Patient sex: M
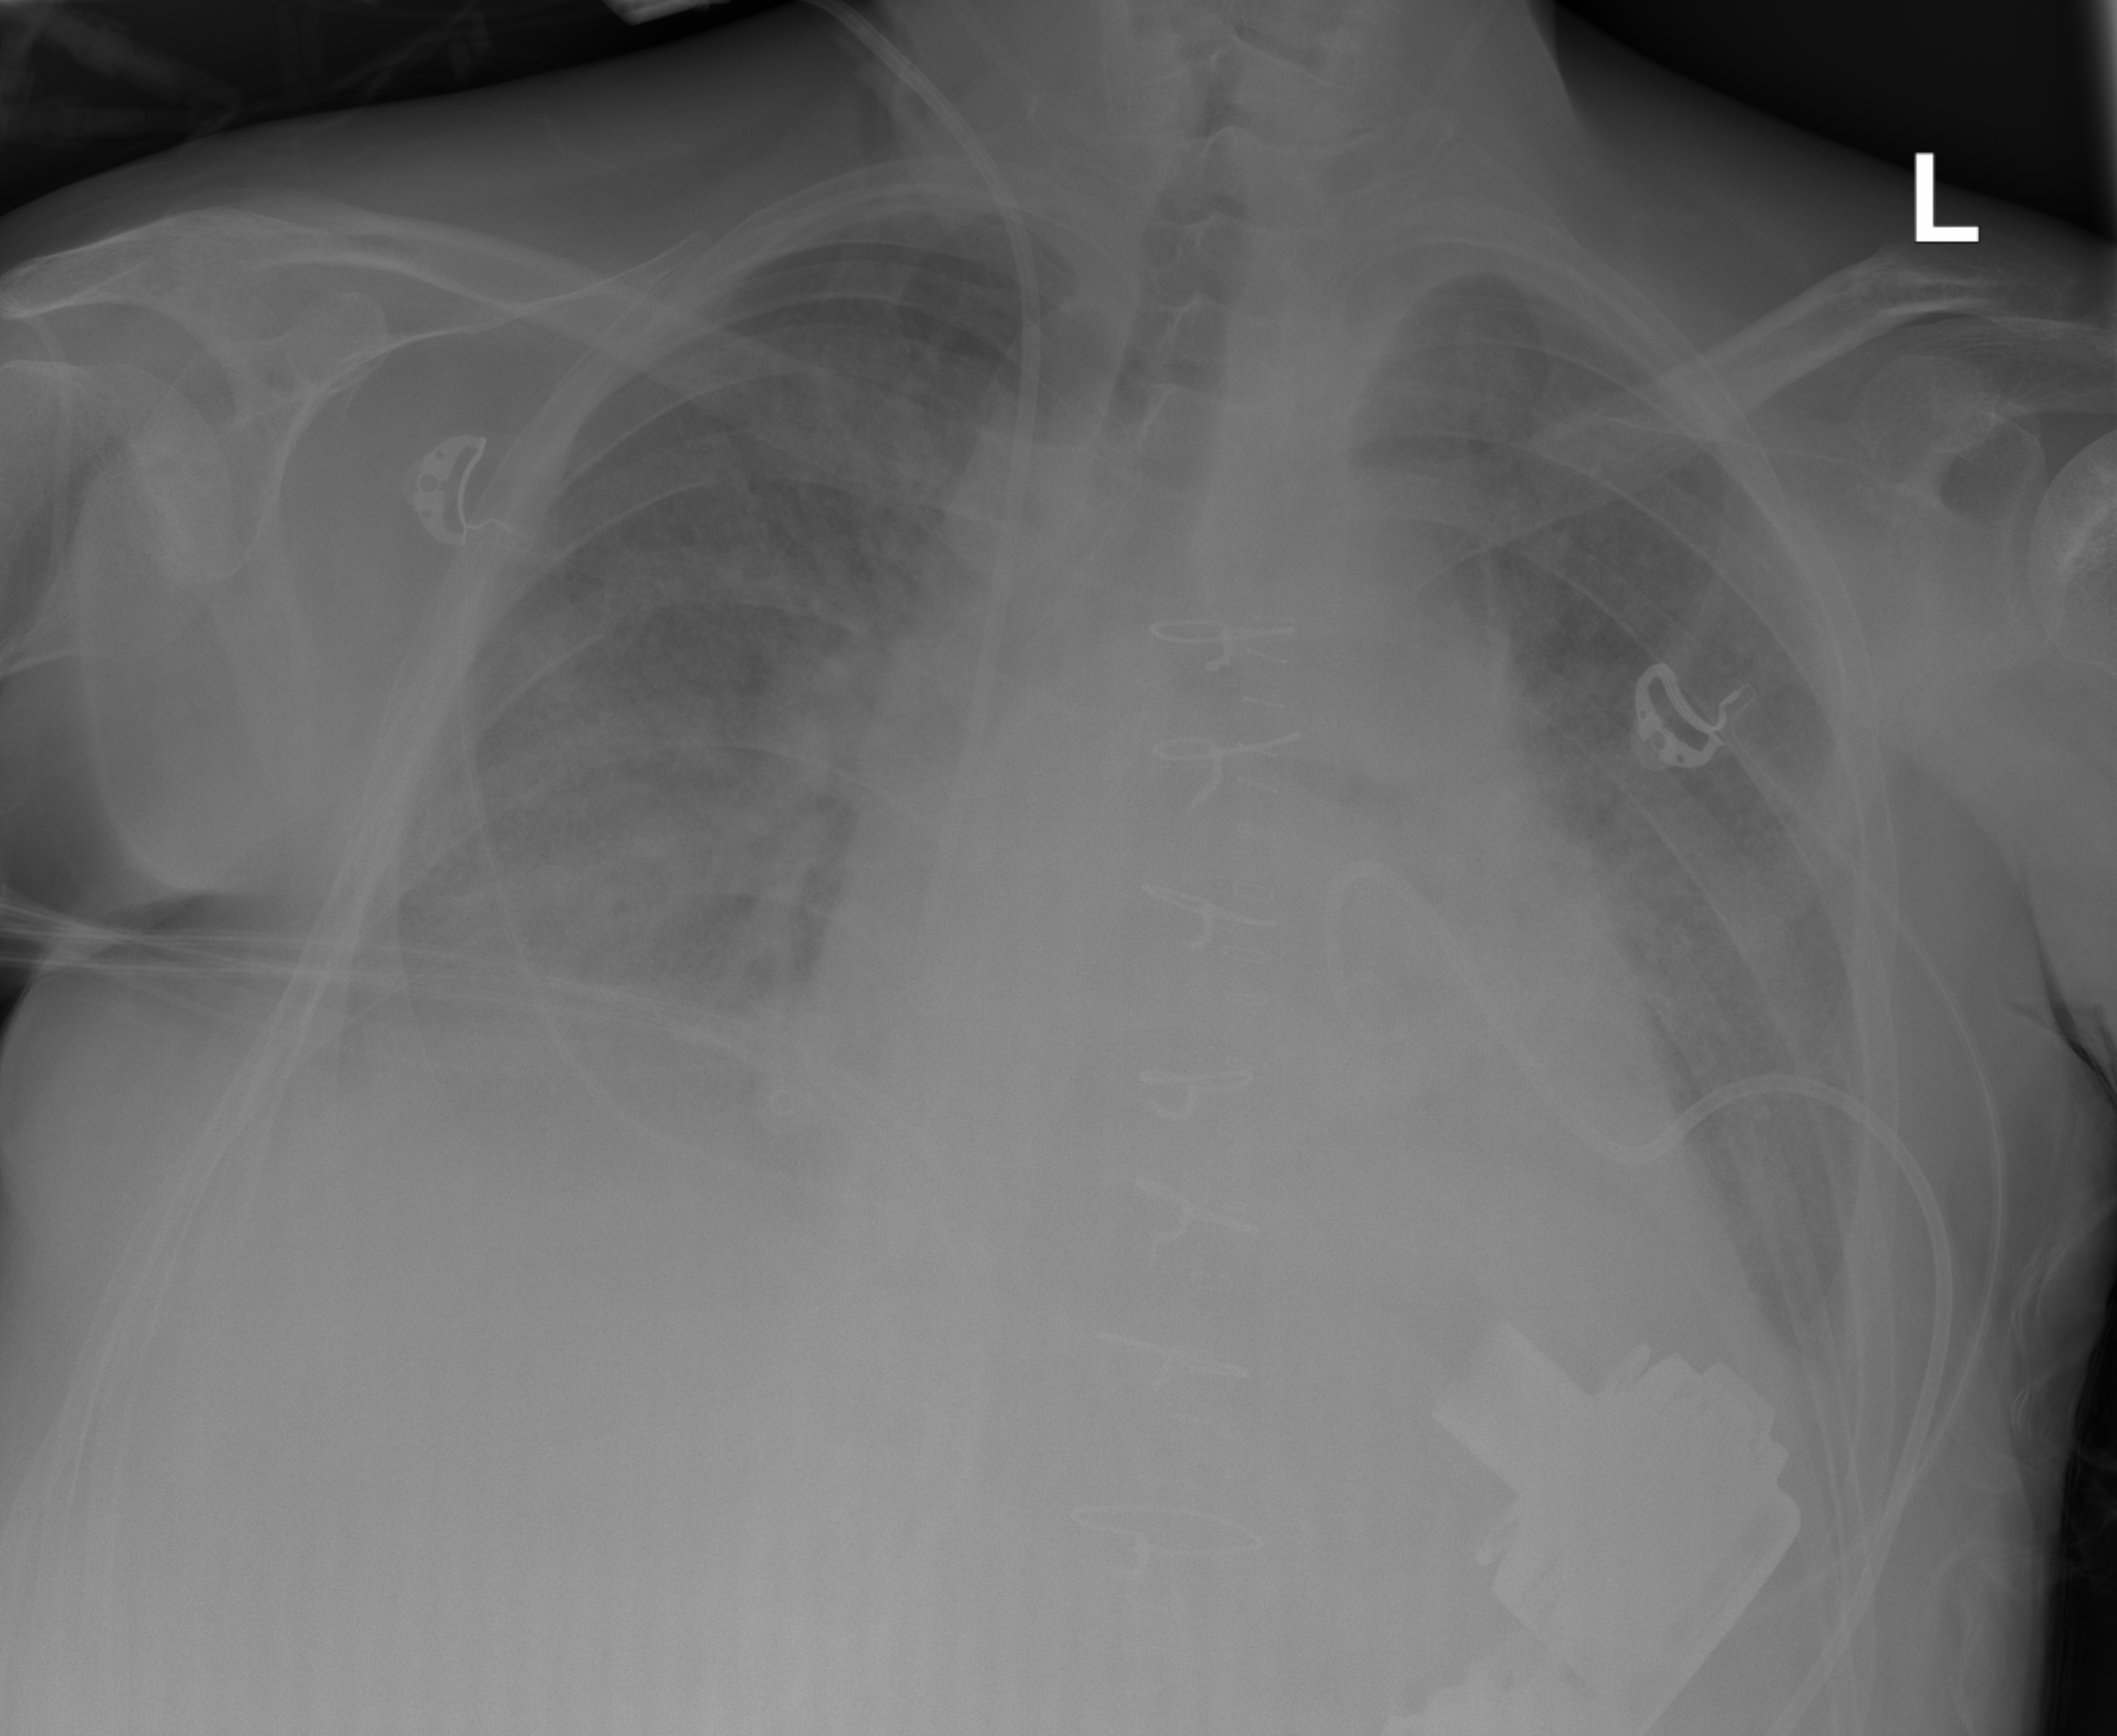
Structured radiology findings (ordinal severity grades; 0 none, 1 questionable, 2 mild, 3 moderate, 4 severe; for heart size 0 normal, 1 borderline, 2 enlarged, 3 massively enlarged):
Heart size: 3
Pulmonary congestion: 2
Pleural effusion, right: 2
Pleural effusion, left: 1
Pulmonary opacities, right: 0
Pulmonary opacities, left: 0
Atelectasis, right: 0
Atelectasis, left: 2